Question: I have a dynamic 'table' that currently looks like the following:

The code for the table is as follows:
'''
table
tr
td LOCATIONS
tr(ng-repeat="location in currentSchools.Locations")
td
td {{location}}
'''
Because the table is dynamic (using Angular's 'ng-repeat' right now), I cannot simply place the first location one cell higher. How could I code this such that the listed locations start on the same level as the word 'LOCATIONS'?
I've tried using css to apply negative margin-top on the second tds, but that didn't work.
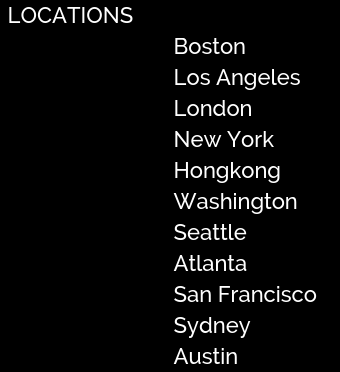
Answer: Try
'''
table
tr(ng-repeat="location in currentSchools.Locations")
td
span(ng-if="$first") {{LOCATIONS}}
td {{location}}
'''